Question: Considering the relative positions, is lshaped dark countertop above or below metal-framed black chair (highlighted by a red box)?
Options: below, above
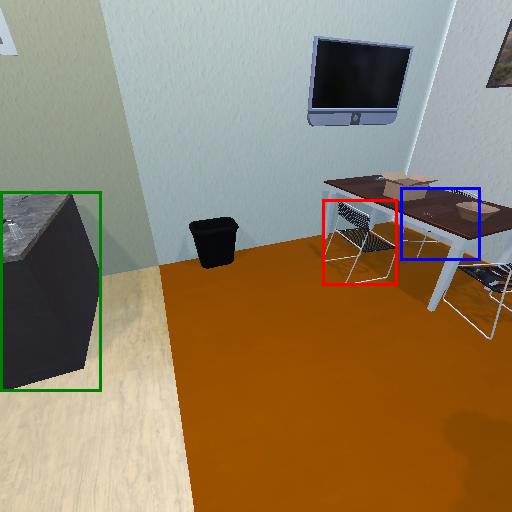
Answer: below